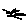
Label: sun